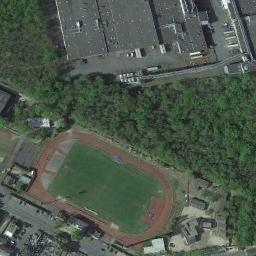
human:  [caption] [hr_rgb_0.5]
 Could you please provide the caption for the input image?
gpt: The ground track field is between the buildings and the trees .

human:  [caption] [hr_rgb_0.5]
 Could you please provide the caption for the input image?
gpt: The ground track field is next to a grove of trees and some buildings are on the other side of the trees .

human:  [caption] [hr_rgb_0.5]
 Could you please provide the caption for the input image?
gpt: There are many vegetation and trees next to the track field next to the building .

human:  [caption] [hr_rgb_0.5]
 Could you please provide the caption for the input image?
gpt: There is a track with a red track on the right .

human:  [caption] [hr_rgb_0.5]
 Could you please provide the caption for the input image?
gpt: There are many green trees beside the ground track field with a red track .